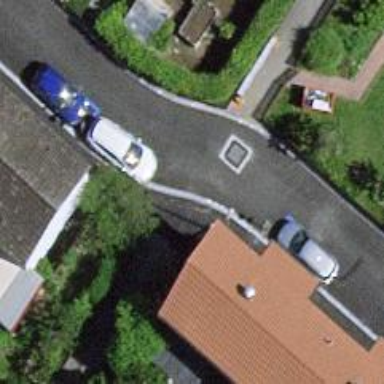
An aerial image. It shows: Unmarked crossing on the road.